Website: apple
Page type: address-validator
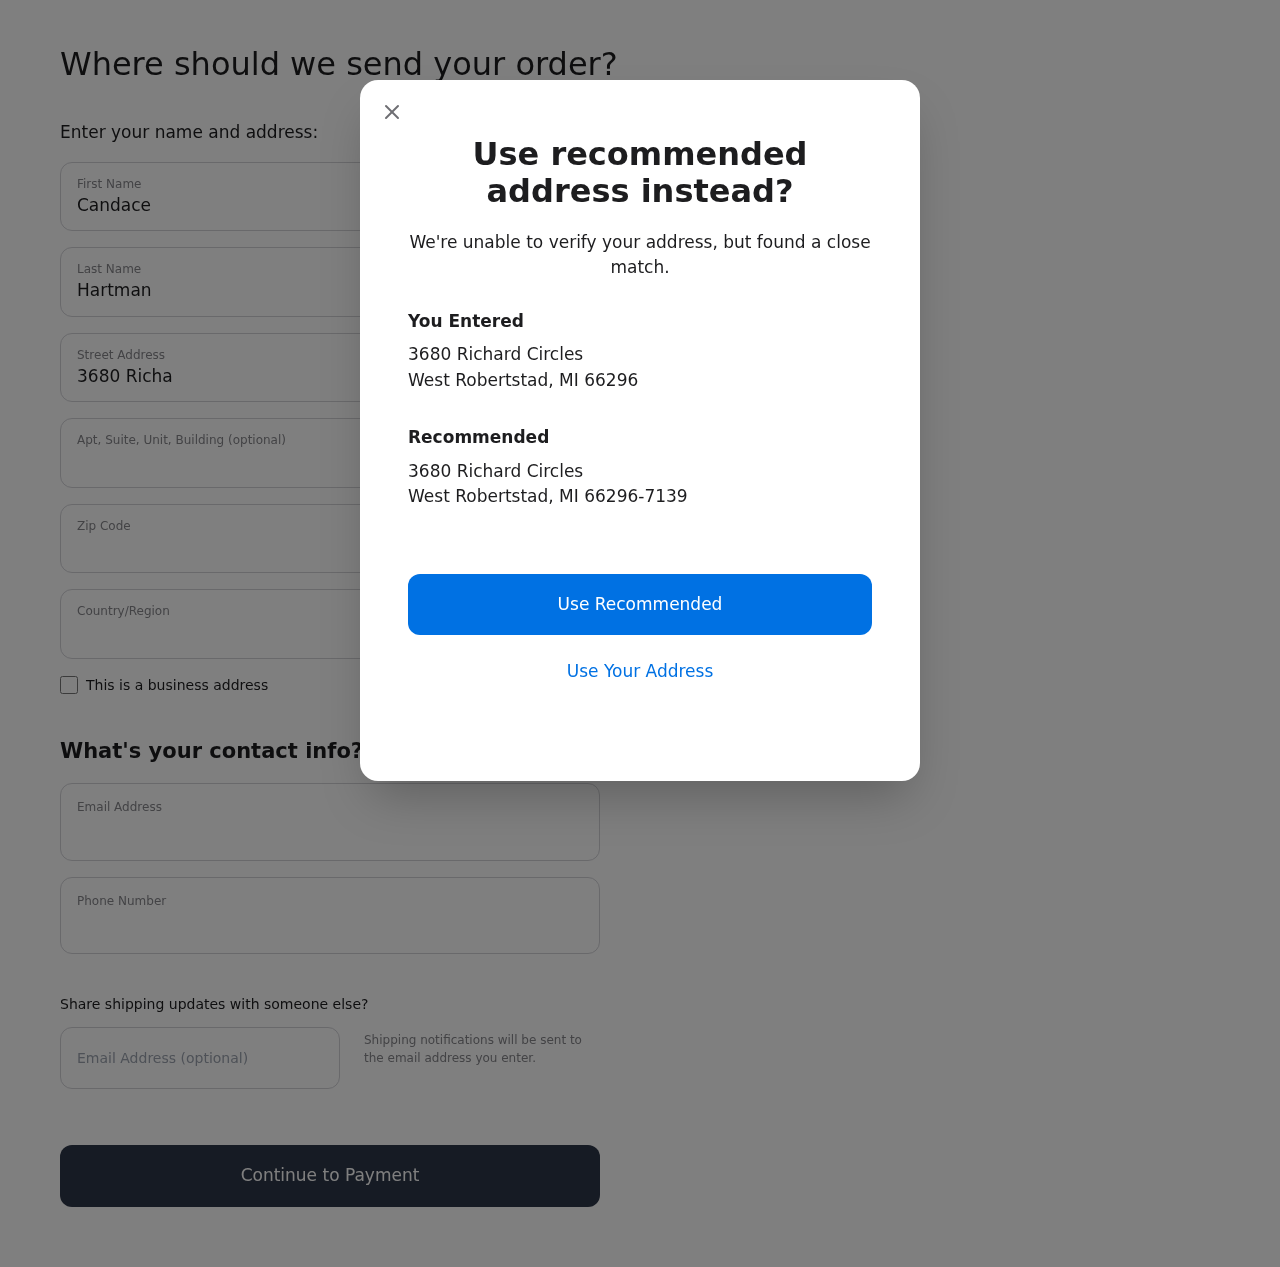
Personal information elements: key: PII_CITY
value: West Robertstad
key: PII_COUNTRY
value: United States
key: PII_EMAIL
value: candace_hartman@gmail.com
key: PII_FIRSTNAME
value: Candace
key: PII_GIFT_EMAIL
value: epalmer@hotmail.com
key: PII_LASTNAME
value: Hartman
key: PII_PHONE
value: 2908014974
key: PII_POSTCODE
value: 66296
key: PII_POSTCODE_FULL
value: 66296-7139
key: PII_STATE_ABBR
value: MI
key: PII_STREET
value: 3680 Richard Circles
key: PII_CITY2
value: West Robertstad
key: PII_STATE_ABBR2
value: MI